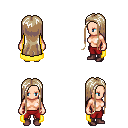
a pixel art fantasy rpg character, female body template, human, light skin, yellow cape, red pants, white blonde extra-long hairstyle, maroon shoes, four views (front, back, left, right), 2x2 character sprite sheet, small pixel art, hard edges, no anti-aliasing